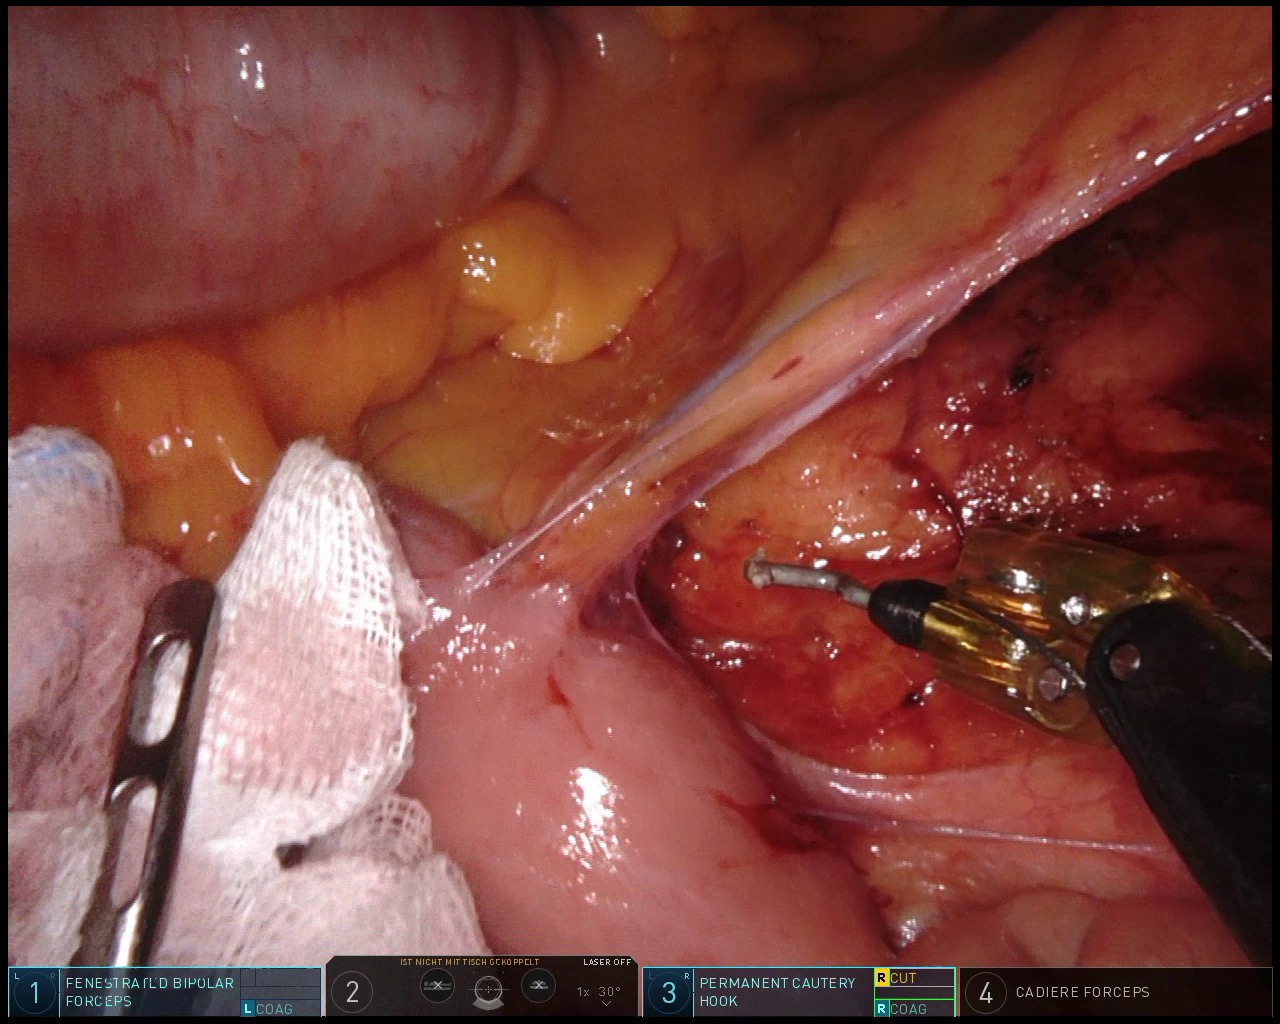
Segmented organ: intestinal_veins
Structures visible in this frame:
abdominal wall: no
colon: yes
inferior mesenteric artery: no
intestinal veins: yes
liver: no
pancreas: no
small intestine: yes
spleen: no
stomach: no
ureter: no
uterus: no
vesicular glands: no